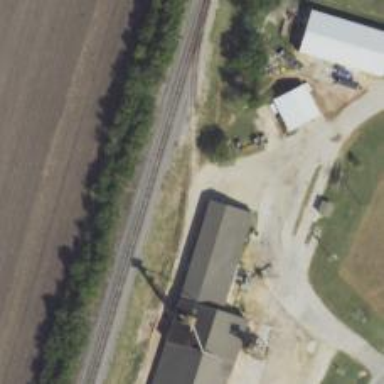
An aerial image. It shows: Rail spur service.